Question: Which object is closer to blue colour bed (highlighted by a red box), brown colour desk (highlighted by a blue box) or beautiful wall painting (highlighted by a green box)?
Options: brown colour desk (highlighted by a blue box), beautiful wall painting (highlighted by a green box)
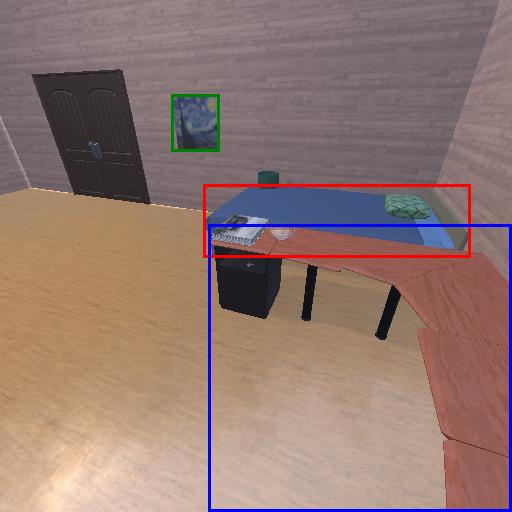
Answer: brown colour desk (highlighted by a blue box)